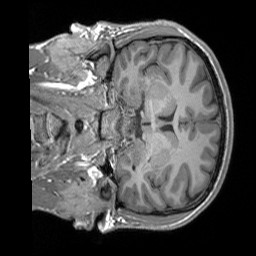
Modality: T1w
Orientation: coronal
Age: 20
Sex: male
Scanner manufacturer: siemens
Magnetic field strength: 3 T
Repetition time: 1.9 s
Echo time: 0.00252 s